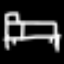
Label: bed